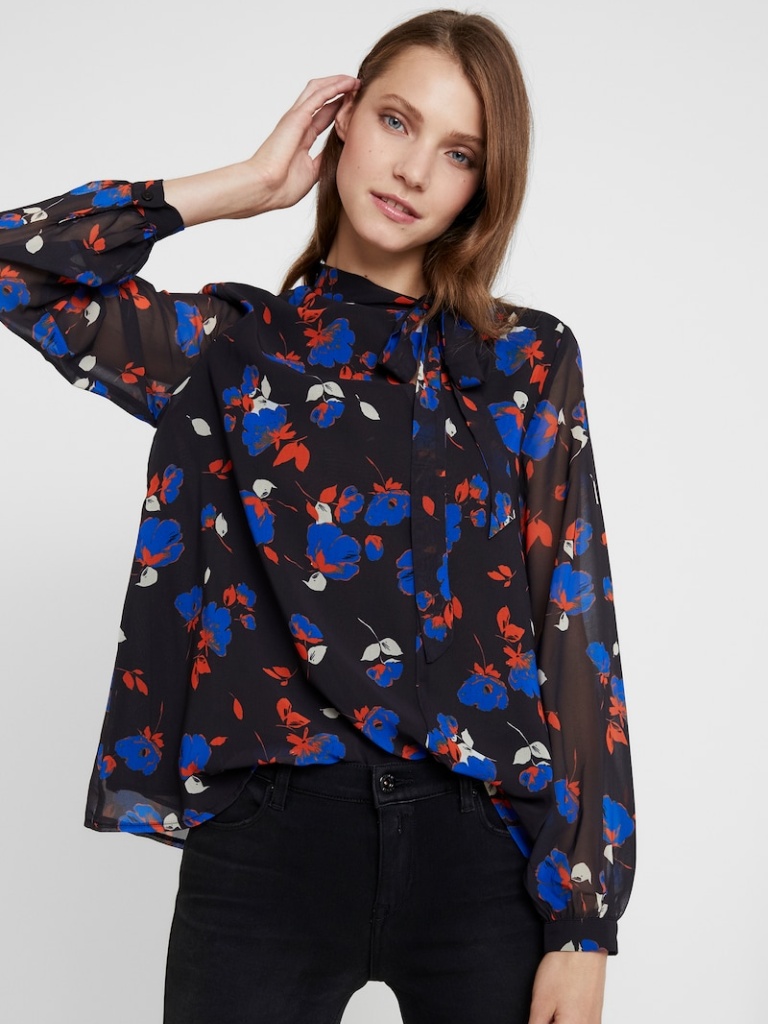
chiffon relaxed a long-sleeved with the sleeves down hip length French Tucked tie blouse